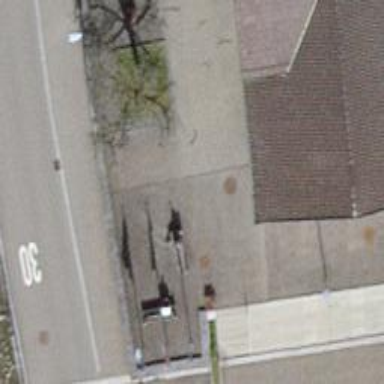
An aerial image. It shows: Bench for seating.